Question: I found C# support for SCons (<URL> the python scripts are copied into.
I installed Scons with brew command, so I have '/usr/local/Cellar/scons/2.3.4' directory on my Mac.

What should be the next step to install the C# builders?
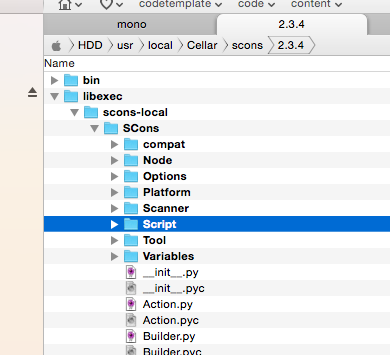
Answer: 1. Create a directory ~/.scons/site_scons/site_tools.
2. cd ~/.scons/site_scons/site_tools
3. hg clone https://bitbucket.org/russel/scons_csharp
Change one line (460) from 'csharp.py' ('~/.scons/site_scons/site_tools/scons_csharp/csharp.py').
'''
env['CSC'] = env.Detect('mcs') or 'csc'
'''
We need this change because the default setting for compiler ('gmcs') is outdated.
Create build file: 'SConstruct'.
'''
env = Environment(
tools=['scons_csharp']
)
sources = ['Hello.cs']
prog = env.CLIProgram('myapp', sources)
'''
Execute 'scons -Q' to get:
'''
mcs -nologo -noconfig -out:.../myapp.exe Hello.cs
'''
### References
- <URL>